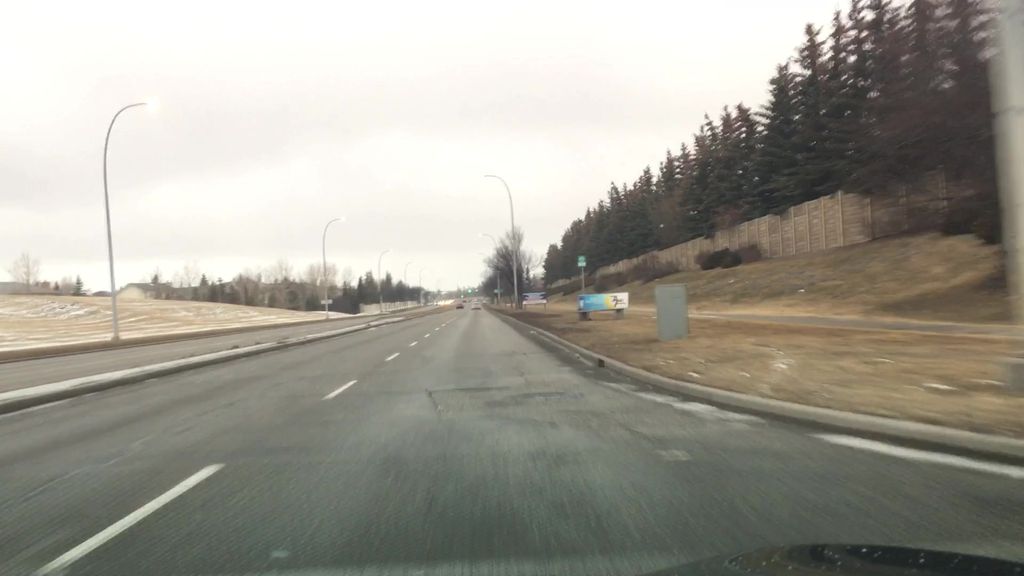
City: calgary